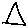
Label: triangle